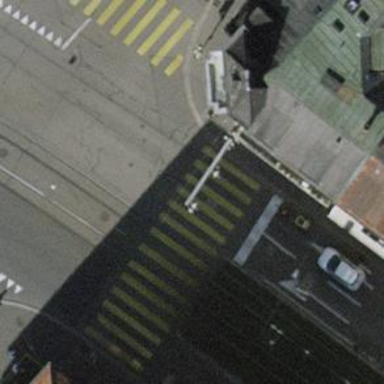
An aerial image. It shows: Zebra crossing with traffic signals.